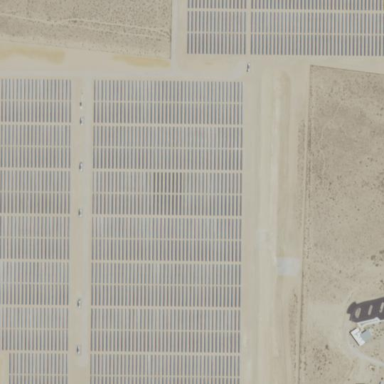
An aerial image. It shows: Solar power plant utilizing photovoltaic technology.